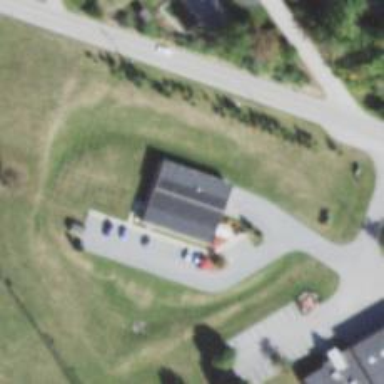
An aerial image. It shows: Ambulance station for emergencies.